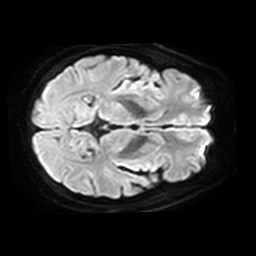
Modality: TRACE
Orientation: axial
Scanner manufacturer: philips
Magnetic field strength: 3 T
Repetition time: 3.945 s
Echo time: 0.06104 s